Interaction volume radius: 5 \u00c5
Interaction volume height: 10 \u00c5
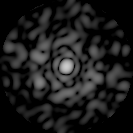
Disorder parameter: 0.9137